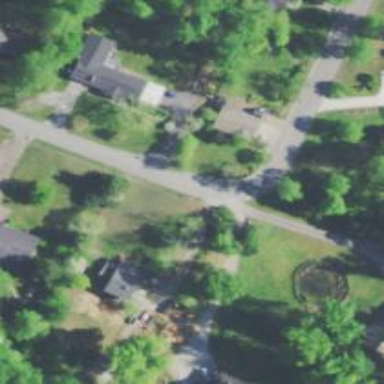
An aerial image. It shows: Residential road.